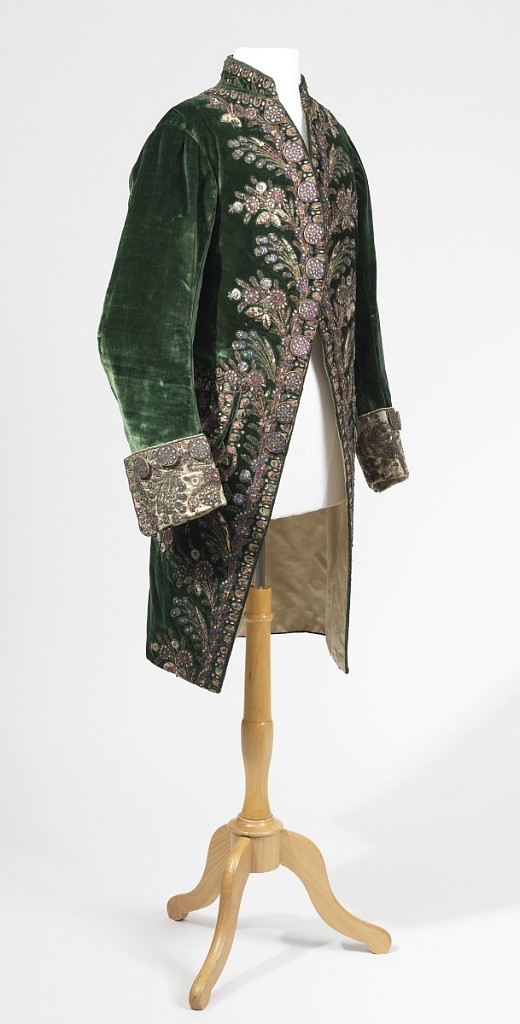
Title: Suit coat
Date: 1770–1780
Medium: silk, metal, paste Technique: velvet, appliqued and embroidered
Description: Green velvet coat embellished with applique floral sprays in metallic threads, spangles, net and multicolor paste gems.